Question: I'm trying to wrap an 'img' with a 'div'. The problem is that the image loads left of the 'div'. I currently have an image and 'div' and know the image size prior to it being loaded. The 'div' dimensions are set to the image's dimensions, but the image is loading left of the div. I've tried everything even adding a vertical-align to the image and the closest thing I came across was making the position of the 'div' absolute which just loaded the div under the text which was right of the image. I probably can load the image in another 'div' inside the original but that might harm SEO in my case.

'''
<ul id="UL_1" class="ab-submenu">
<li id="LI_2">
<a class="ab-item" tabindex="-1" href="http://techdigy.com/wp-admin/profile.php" id="A_3"></a>
<div class="avatar-holder" id="DIV_4">
<img alt="" src="http://1.gravatar.com/avatar/95fef2e7b4a23f9cc0439619db1af0a6?s=64&amp;d=identicon&amp;r=G" class="avatar avatar-64 photo" height="64" width="64" id="IMG_5" />
</div><span class="display-name" id="SPAN_6">Andre</span>
</li>
<li id="LI_7">
<a class="ab-item" href="http://techdigy.com/wp-admin/profile.php" id="A_8">Edit My Profile</a>
</li>
<li id="LI_9">
<a class="ab-item" href="http://techdigy.com/wp-login.php?action=logout&amp;_wpnonce=c7d2e50651" id="A_10">Log Out</a>
</li>
</ul>
'''
'''
#UL_1 {
background: rgba(0, 0, 0, 0) none repeat scroll 0px 0px / auto padding-box border-box;
border: 0px none rgb(204, 204, 204);
color: rgb(204, 204, 204);
font: normal normal normal 13px/28px sans-serif;
height: auto;
line-height: 28px;
list-style: none outside none;
margin: 0px;
outline: rgb(204, 204, 204) none 0px;
padding: 6px 0px;
position: relative;
text-align: left;
text-shadow: rgb(68, 68, 68) 0px -1px 0px;
transition: none 0s ease 0s;
width: auto;
z-index: 99999;
}/*#UL_1*/
#LI_2 {
background: rgba(0, 0, 0, 0) none repeat scroll 0px 0px / auto padding-box border-box;
border: 0px none rgb(204, 204, 204);
color: rgb(204, 204, 204);
font: normal normal normal 13px/28px sans-serif;
height: auto;
line-height: 28px;
list-style: none outside none;
margin: 6px 16px 15px 88px;
outline: rgb(204, 204, 204) none 0px;
position: relative;
text-shadow: rgb(68, 68, 68) 0px -1px 0px;
transition: none 0s ease 0s;
width: auto;
z-index: 99999;
}/*#LI_2*/
#A_3 {
background: rgba(0, 0, 0, 0) none repeat scroll 0px 0px / auto padding-box border-box;
border: 0px none rgb(33, 117, 155);
color: rgb(33, 117, 155);
display: block;
font: normal normal normal 13px/26px sans-serif;
line-height: 26px;
list-style: none outside none;
min-width: 140px;
outline: rgb(33, 117, 155) none 0px;
padding: 0px 12px 0px 8px;
text-align: left;
text-decoration: none;
transition: none 0s ease 0s;
white-space: nowrap;
}/*#A_3*/
#DIV_4 {
border: 0px none rgb(204, 204, 204);
color: rgb(204, 204, 204);
font: normal normal normal 13px/28px sans-serif;
height: 64px;
line-height: 28px;
list-style: none outside none;
outline: rgb(204, 204, 204) none 0px;
text-align: left;
text-shadow: rgb(68, 68, 68) 0px -1px 0px;
transition: none 0s ease 0s;
white-space: nowrap;
width: 64px;
}/*#DIV_4*/
#IMG_5 {
background: rgba(0, 0, 0, 0) none repeat scroll 0px 0px / auto padding-box border-box;
border: 0px none rgb(204, 204, 204);
color: rgb(204, 204, 204);
display: block;
font: normal normal normal 13px/28px sans-serif;
height: 64px;
left: -72px;
line-height: 28px;
list-style: none outside none;
outline: rgb(204, 204, 204) none 0px;
position: absolute;
text-align: left;
text-shadow: rgb(68, 68, 68) 0px -1px 0px;
top: 4px;
transition: none 0s ease 0s;
vertical-align: middle;
white-space: nowrap;
width: 64px;
}/*#IMG_5*/
#SPAN_6 {
background: rgba(0, 0, 0, 0) none repeat scroll 0px 0px / auto padding-box border-box;
border: 0px none rgb(51, 51, 51);
color: rgb(51, 51, 51);
display: block;
font: normal normal normal 13px/28px sans-serif;
height: 18px;
line-height: 28px;
list-style: none outside none;
outline: rgb(51, 51, 51) none 0px;
text-align: left;
transition: none 0s ease 0s;
white-space: nowrap;
}/*#SPAN_6*/
#LI_7, #LI_9 {
background: rgba(0, 0, 0, 0) none repeat scroll 0px 0px / auto padding-box border-box;
border: 0px none rgb(204, 204, 204);
color: rgb(204, 204, 204);
font: normal normal normal 13px/28px sans-serif;
height: auto;
line-height: 28px;
list-style: none outside none;
margin: 0px 16px 0px 88px;
outline: rgb(204, 204, 204) none 0px;
position: relative;
text-shadow: rgb(68, 68, 68) 0px -1px 0px;
transition: none 0s ease 0s;
width: auto;
z-index: 99999;
}/*#LI_7, #LI_9*/
#A_8, #A_10 {
background: rgba(0, 0, 0, 0) none repeat scroll 0px 0px / auto padding-box border-box;
border: 0px none rgb(33, 117, 155);
color: rgb(33, 117, 155);
display: block;
font: normal normal normal 13px/26px sans-serif;
height: 26px;
line-height: 26px;
list-style: none outside none;
min-width: 140px;
outline: rgb(33, 117, 155) none 0px;
padding: 0px 12px 0px 8px;
text-align: left;
text-decoration: none;
transition: none 0s ease 0s;
white-space: nowrap;
}/*#A_8, #A_10*/
'''
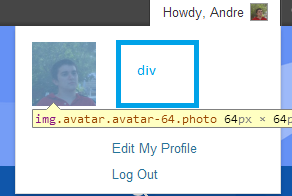
Answer: This is the correct behavior, you are positioning the 'img' absolutely '-72px' left and '4px' from the top.
'''
#IMG_5 {
position:absolute;
left: -72px;
top: 4px;
}
'''
If you want the 'img' to be inside the 'div', then remove the absolute positioning.
If you were trying to move the 'div' apply this positioning to it as opposed to the 'img'. In doing so, the 'img' will also have the same position, as it is a child.
<URL>